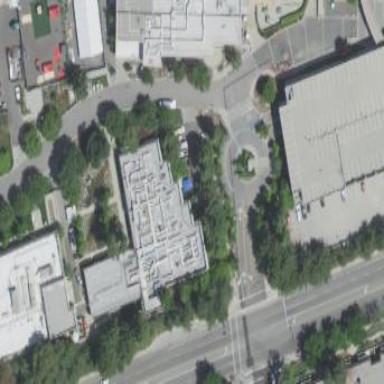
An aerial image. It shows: Office building.